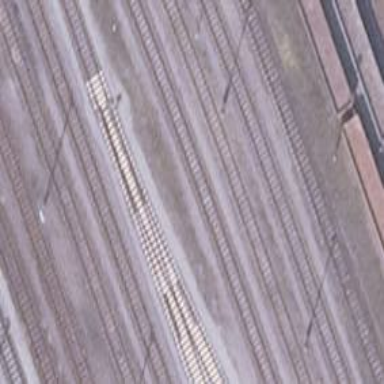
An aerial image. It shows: Railway switch.